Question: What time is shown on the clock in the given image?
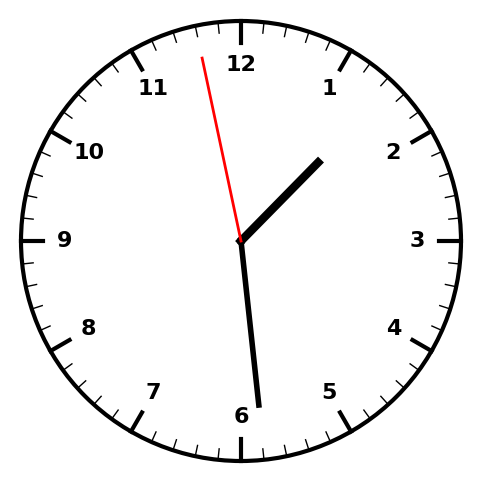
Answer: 01:28:58